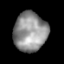
Tissue: lung
Cell type: Epithelial cells
Senescence score: 0.6202
Nuclear area (px): 1276
Mean DAPI intensity: 145.14